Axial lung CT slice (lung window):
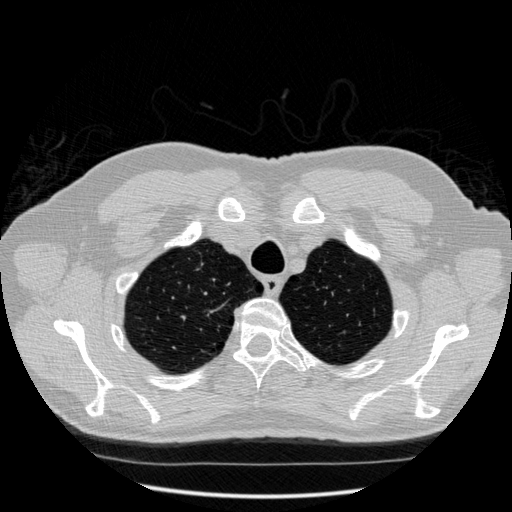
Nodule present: no